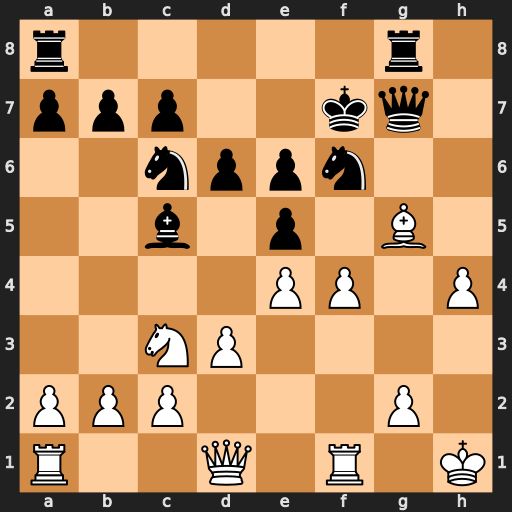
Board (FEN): r5r1/ppp2kq1/2nppn2/2b1p1B1/4PP1P/2NP4/PPP3P1/R2Q1R1K
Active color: w
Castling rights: -
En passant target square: -
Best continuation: fxe5 Qxg5 Rxf6+ Qxf6 exf6